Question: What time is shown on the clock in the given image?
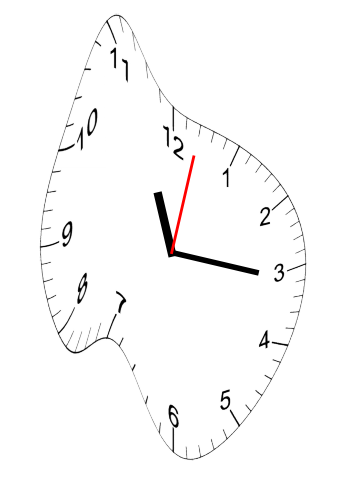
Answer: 11:16:02